Question: UPDATE 2016-03-15
## Please take a look at this project: https://github.com/ooper-shlab/aurioTouch2.0-Swift. It has been ported to Swift and contains every answer you're looking for, if you cam here.
---
I did a lot of research and learned a lot about FFT and the Accelerate Framework. But after days of experiments I'm kind of frustrated.
I want to display the frequency spectrum of an audio file during playback in a diagram. For every time interval it should show the magnitude in db on the Y-axis (displayed by a red bar) for every frequency (in my case 512 values) calculated by a FFT on the X-Axis.
The output should look like this:

I fill a buffer with 1024 samples extracting only the left channel for the beginning. Then I do all this FFT stuff.
Here is my code so far:
Setting up some variables
'''
- (void)setupVars
{
maxSamples = 1024;
log2n = log2f(maxSamples);
n = 1 << log2n;
stride = 1;
nOver2 = maxSamples/2;
A.realp = (float *) malloc(nOver2 * sizeof(float));
A.imagp = (float *) malloc(nOver2 * sizeof(float));
memset(A.imagp, 0, nOver2 * sizeof(float));
obtainedReal = (float *) malloc(n * sizeof(float));
originalReal = (float *) malloc(n * sizeof(float));
setupReal = vDSP_create_fftsetup(log2n, FFT_RADIX2);
}
'''
Doing the FFT. FrequencyArray is just a data structure that holds 512 float values.
'''
- (FrequencyArry)performFastFourierTransformForSampleData:(SInt16*)sampleData andSampleRate:(UInt16)sampleRate
{
NSLog(@"log2n %i n %i, nOver2 %i", log2n, n, nOver2);
// n = 1024
// log2n 10
// nOver2 = 512
for (int i = 0; i < n; i++) {
originalReal[i] = (float) sampleData[i];
}
vDSP_ctoz((COMPLEX *) originalReal, 2, &A, 1, nOver2);
vDSP_fft_zrip(setupReal, &A, stride, log2n, FFT_FORWARD);
float scale = (float) 1.0 / (2 * n);
vDSP_vsmul(A.realp, 1, &scale, A.realp, 1, nOver2);
vDSP_vsmul(A.imagp, 1, &scale, A.imagp, 1, nOver2);
vDSP_ztoc(&A, 1, (COMPLEX *) obtainedReal, 2, nOver2);
FrequencyArry frequencyArray;
for (int i = 0; i < nOver2; i++) {
frequencyArray.frequency[i] = log10f(obtainedReal[i]); // Magnitude in db???
}
return frequencyArray;
}
'''
The output looks always kind of weird although it some how seems to move according to the music.
I'm happy that I came so far thanks to some very good posts here like this:
<URL>
But now I don't know what to do. What am I missing?
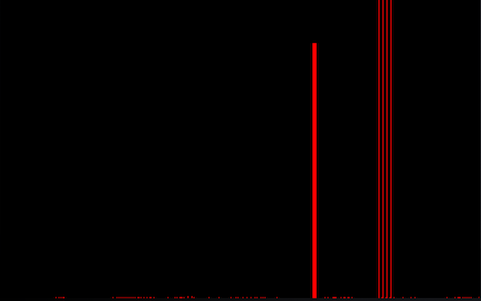
Answer: Firstly you're not applying a <URL>.
Secondly, you're just using the real component of the FFT output bins to calculate dB magnitude - you need to use the complex magnitude:
'''
magnitude_dB = 10 * log10(re * re + im * im);
'''